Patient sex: M
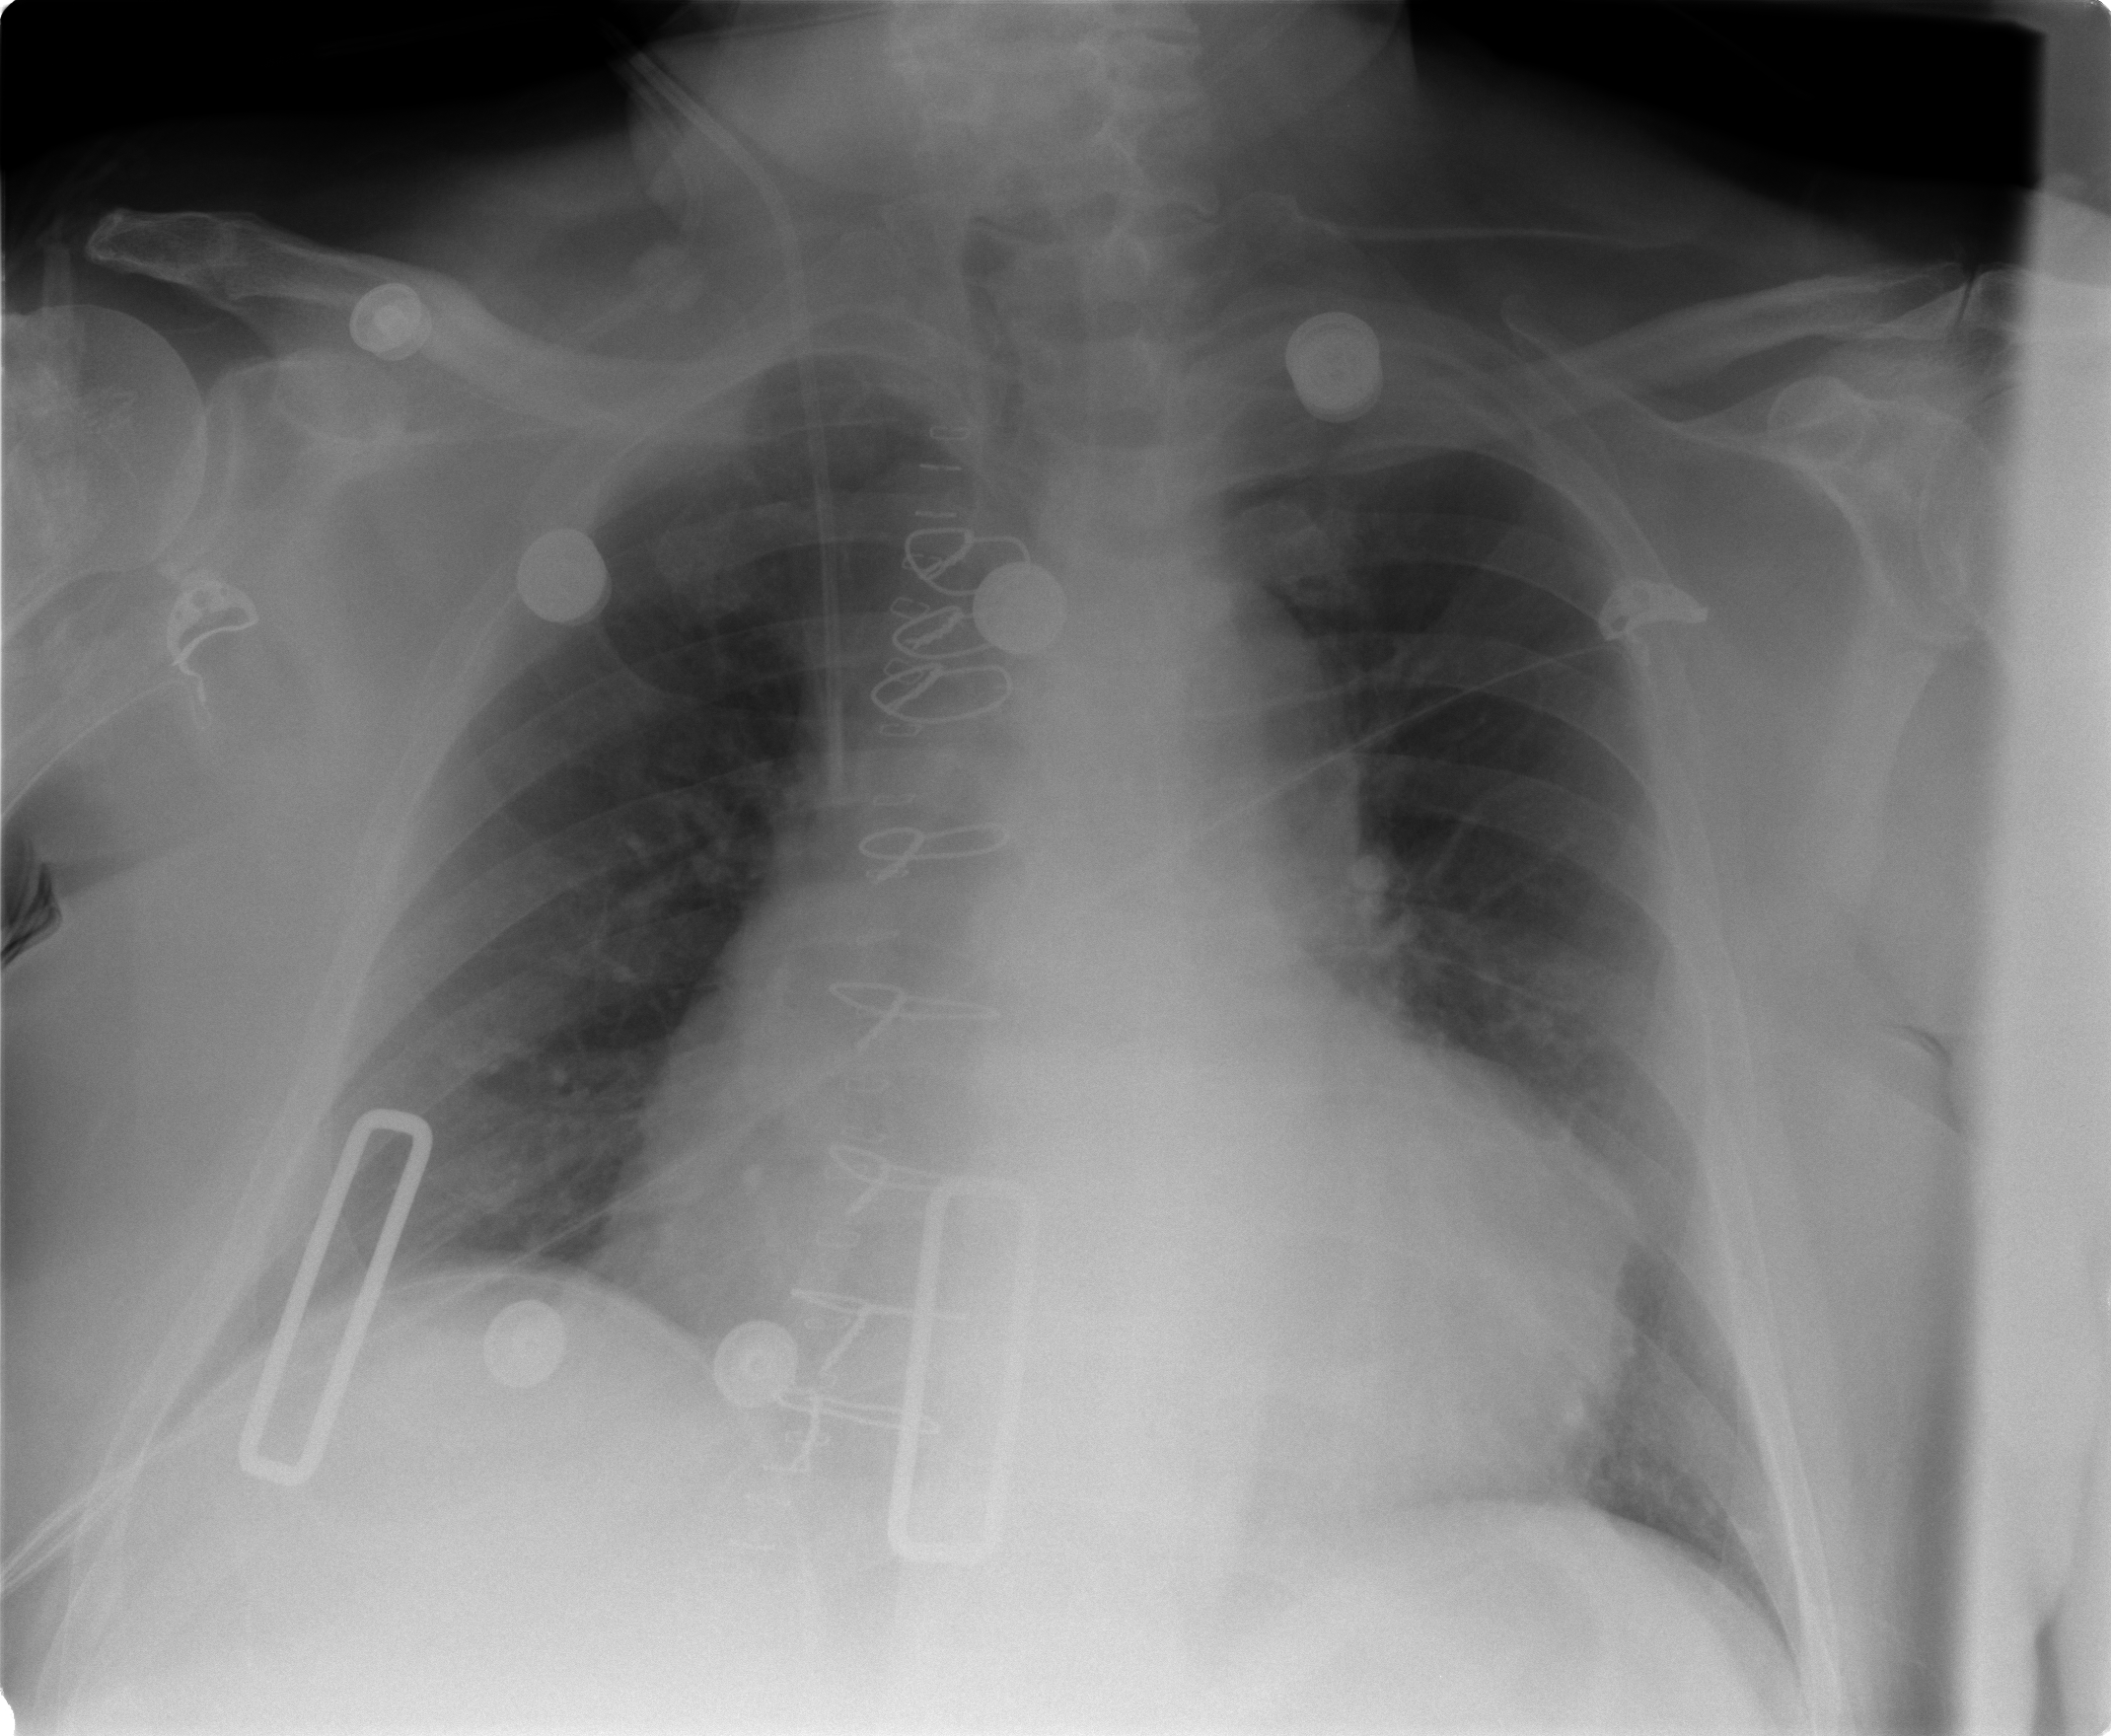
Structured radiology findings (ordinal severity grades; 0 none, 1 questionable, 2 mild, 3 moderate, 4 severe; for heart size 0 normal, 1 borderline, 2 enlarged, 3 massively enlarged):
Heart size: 2
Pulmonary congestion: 0
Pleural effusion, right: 0
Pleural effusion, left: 1
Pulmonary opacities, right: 0
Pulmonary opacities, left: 0
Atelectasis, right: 0
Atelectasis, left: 2